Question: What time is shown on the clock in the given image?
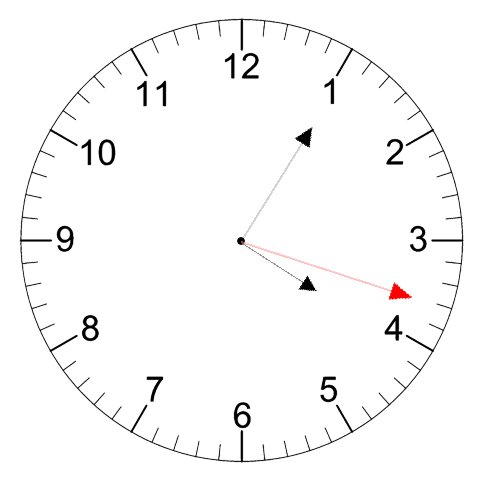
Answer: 04:05:18